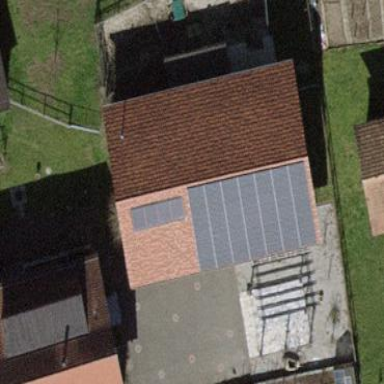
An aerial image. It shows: Solar power generator using photovoltaic panels.